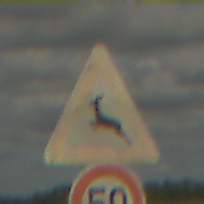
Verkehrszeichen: WildwechselRechts
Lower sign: Geschwindigkeit50
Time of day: Midday
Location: Outdoor (RoadRail)
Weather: PartlyCloudy
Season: NotSpecified
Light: Natural